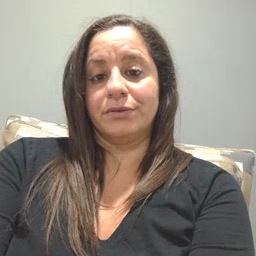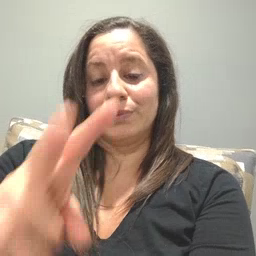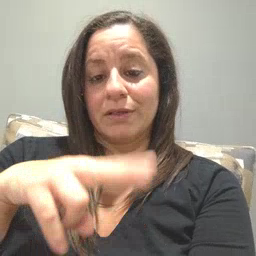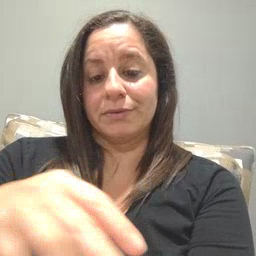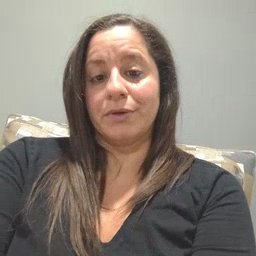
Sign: read